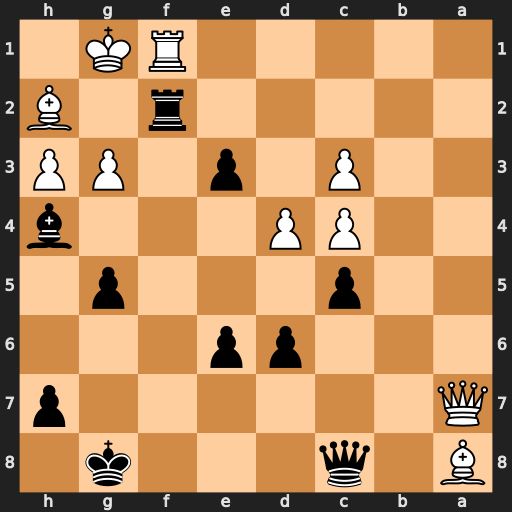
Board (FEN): B1q3k1/Q6p/3pp3/2p3p1/2PP3b/2P1p1PP/5r1B/5RK1
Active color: b
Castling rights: -
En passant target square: -
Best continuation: Rxf1+ Kxf1 Qf8+ Kg2 Qf2+